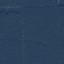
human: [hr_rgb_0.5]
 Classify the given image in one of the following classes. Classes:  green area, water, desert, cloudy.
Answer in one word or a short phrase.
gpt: green area